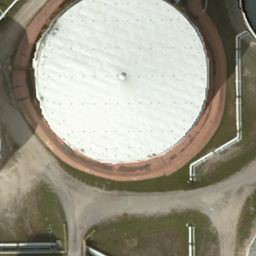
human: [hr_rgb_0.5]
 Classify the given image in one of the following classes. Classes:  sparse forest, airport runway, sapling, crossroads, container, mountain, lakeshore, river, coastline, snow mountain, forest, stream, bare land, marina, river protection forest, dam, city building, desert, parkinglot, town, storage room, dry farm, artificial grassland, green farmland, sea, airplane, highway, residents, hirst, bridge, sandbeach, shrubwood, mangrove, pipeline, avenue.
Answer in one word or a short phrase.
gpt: storage room